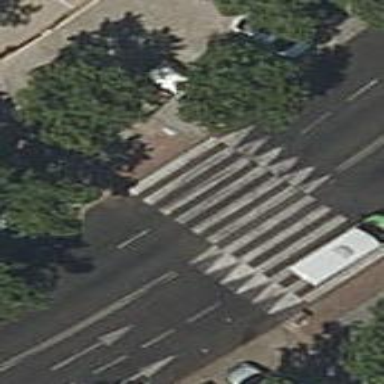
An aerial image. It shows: Uncontrolled zebra crossing on the road.